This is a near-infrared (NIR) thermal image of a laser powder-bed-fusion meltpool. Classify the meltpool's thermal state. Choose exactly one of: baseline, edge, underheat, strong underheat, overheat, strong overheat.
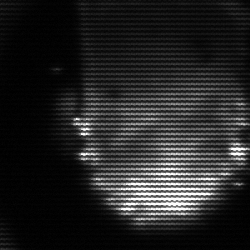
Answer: baseline